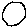
Label: circle